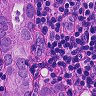
Metastatic tissue present: yes